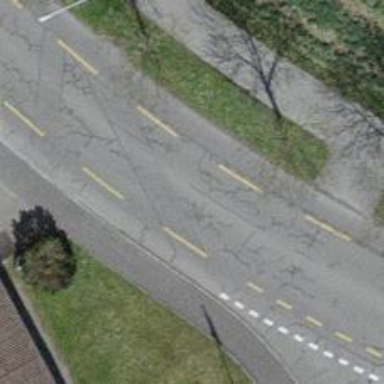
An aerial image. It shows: Residential road with designated cycle lane.